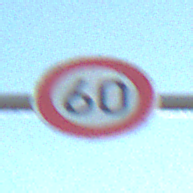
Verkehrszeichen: Geschwindigkeit60
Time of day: SunriseSunset
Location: Outdoor (Nature)
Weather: Clear
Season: NotSpecified
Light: Natural